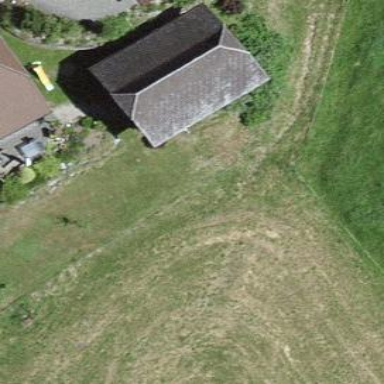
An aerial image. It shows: Barn.